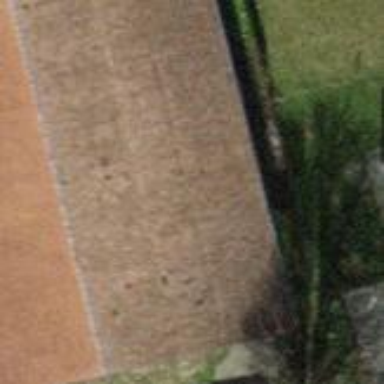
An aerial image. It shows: Barn.